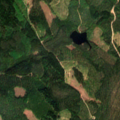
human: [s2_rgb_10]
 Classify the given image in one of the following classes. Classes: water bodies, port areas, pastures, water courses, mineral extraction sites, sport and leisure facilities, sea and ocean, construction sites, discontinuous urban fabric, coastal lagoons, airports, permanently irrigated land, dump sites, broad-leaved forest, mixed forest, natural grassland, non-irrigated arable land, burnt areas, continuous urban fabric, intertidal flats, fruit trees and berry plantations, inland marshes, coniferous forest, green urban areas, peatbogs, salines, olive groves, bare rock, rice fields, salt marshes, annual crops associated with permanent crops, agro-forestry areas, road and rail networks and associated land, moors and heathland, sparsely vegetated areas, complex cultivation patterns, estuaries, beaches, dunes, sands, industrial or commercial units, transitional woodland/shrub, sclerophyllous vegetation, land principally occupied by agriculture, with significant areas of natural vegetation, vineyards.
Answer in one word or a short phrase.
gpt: coniferous forest, mixed forest, transitional woodland/shrub